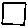
Label: square